Question: I'm exporting my grid to excel with a normal onRequestStart function in JS (here is the function)
'''
<script type="text/javascript">
function onRequestStart(sender, args) {
if (args.get_eventTarget().indexOf("ExportToExcelButton") >= 0 ||
args.get_eventTarget().indexOf("ExportToWordButton") >= 0 ||
args.get_eventTarget().indexOf("ExportToCsvButton") >= 0) {
args.set_enableAjax(false);
}
}
</script>
'''
then I'm calling on Grid_ItemCommand an checking if it is a excel export word or csv then im calling my method doExport()
'''
private void doExport()
{
this.UserGrid.ExportSettings.ExportOnlyData = true;
this.UserGrid.ExportSettings.IgnorePaging = true;
this.UserGrid.ExportSettings.OpenInNewWindow = true;
this.UserGrid.ExportSettings.FileName = String.Format("YearReport_{0}_{1}", this.selectedYear, this.rcbDepartments.SelectedValue);
}
'''
And everything is working perfectly so far , but after finish downloading the file and opening in excel a strange > "Warring Message" arrived is there a solution how to disable this message ?
Thanks for help and fast answer
PS:If you need something more feel free to ask
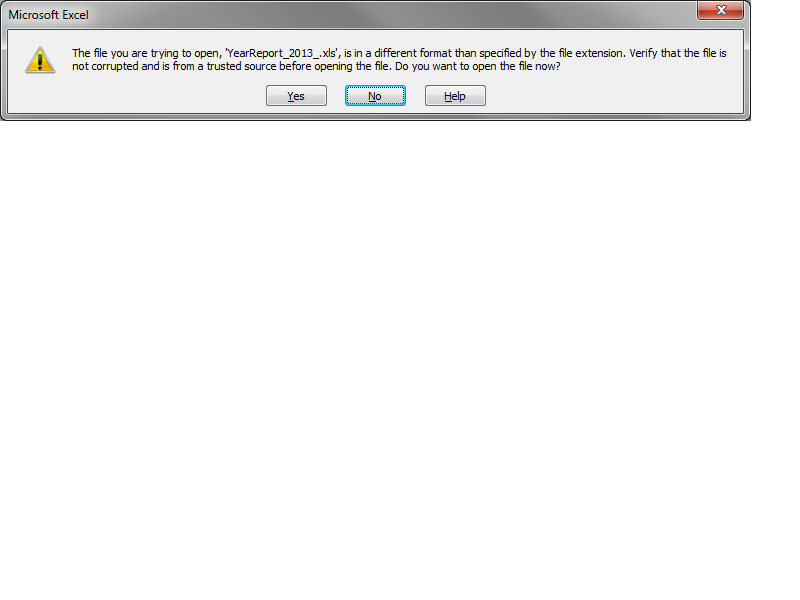
Answer: I think the problem is that this grid component is exporting it to html and just add a xlsx tag or what ever so excel in 2010 has this new mechanism that is protecting excel to open unknown files I think for my self there is no solution for that problem ..